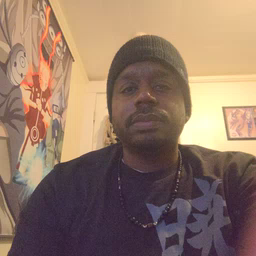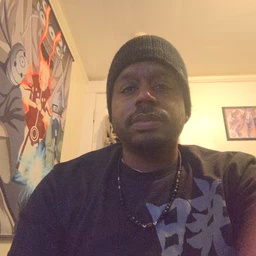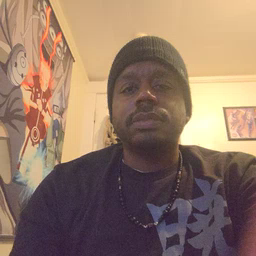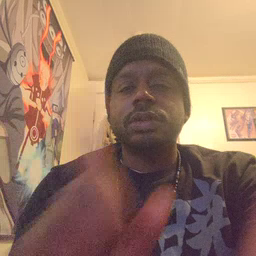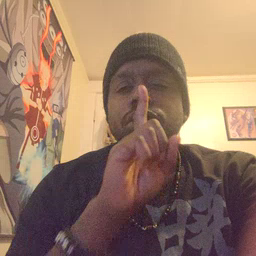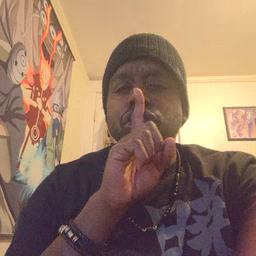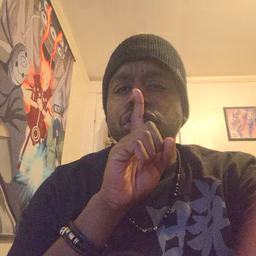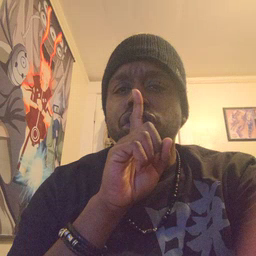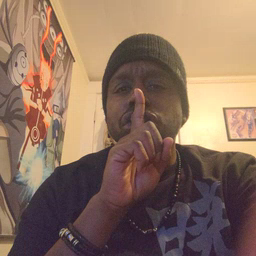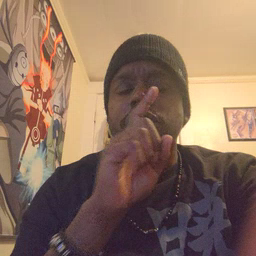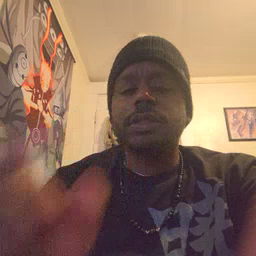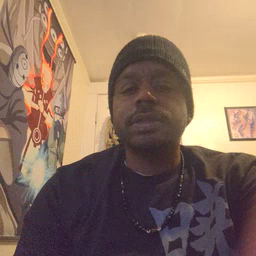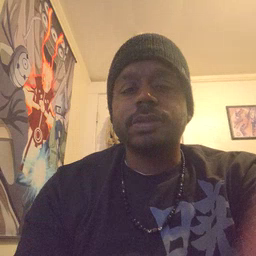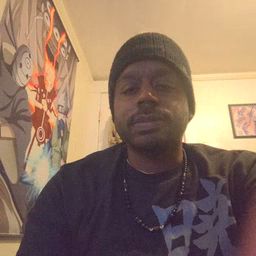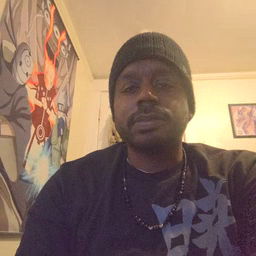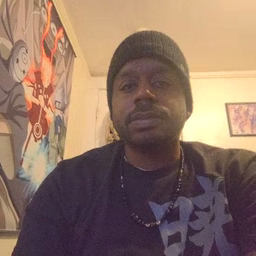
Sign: shhh